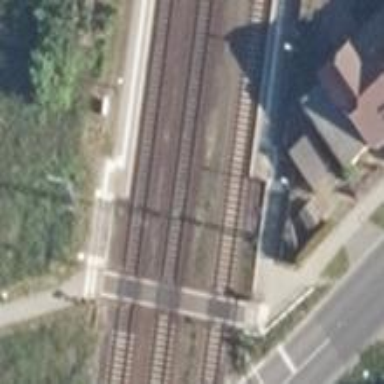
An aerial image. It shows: Railway signal.